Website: home-depot
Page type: billing-address
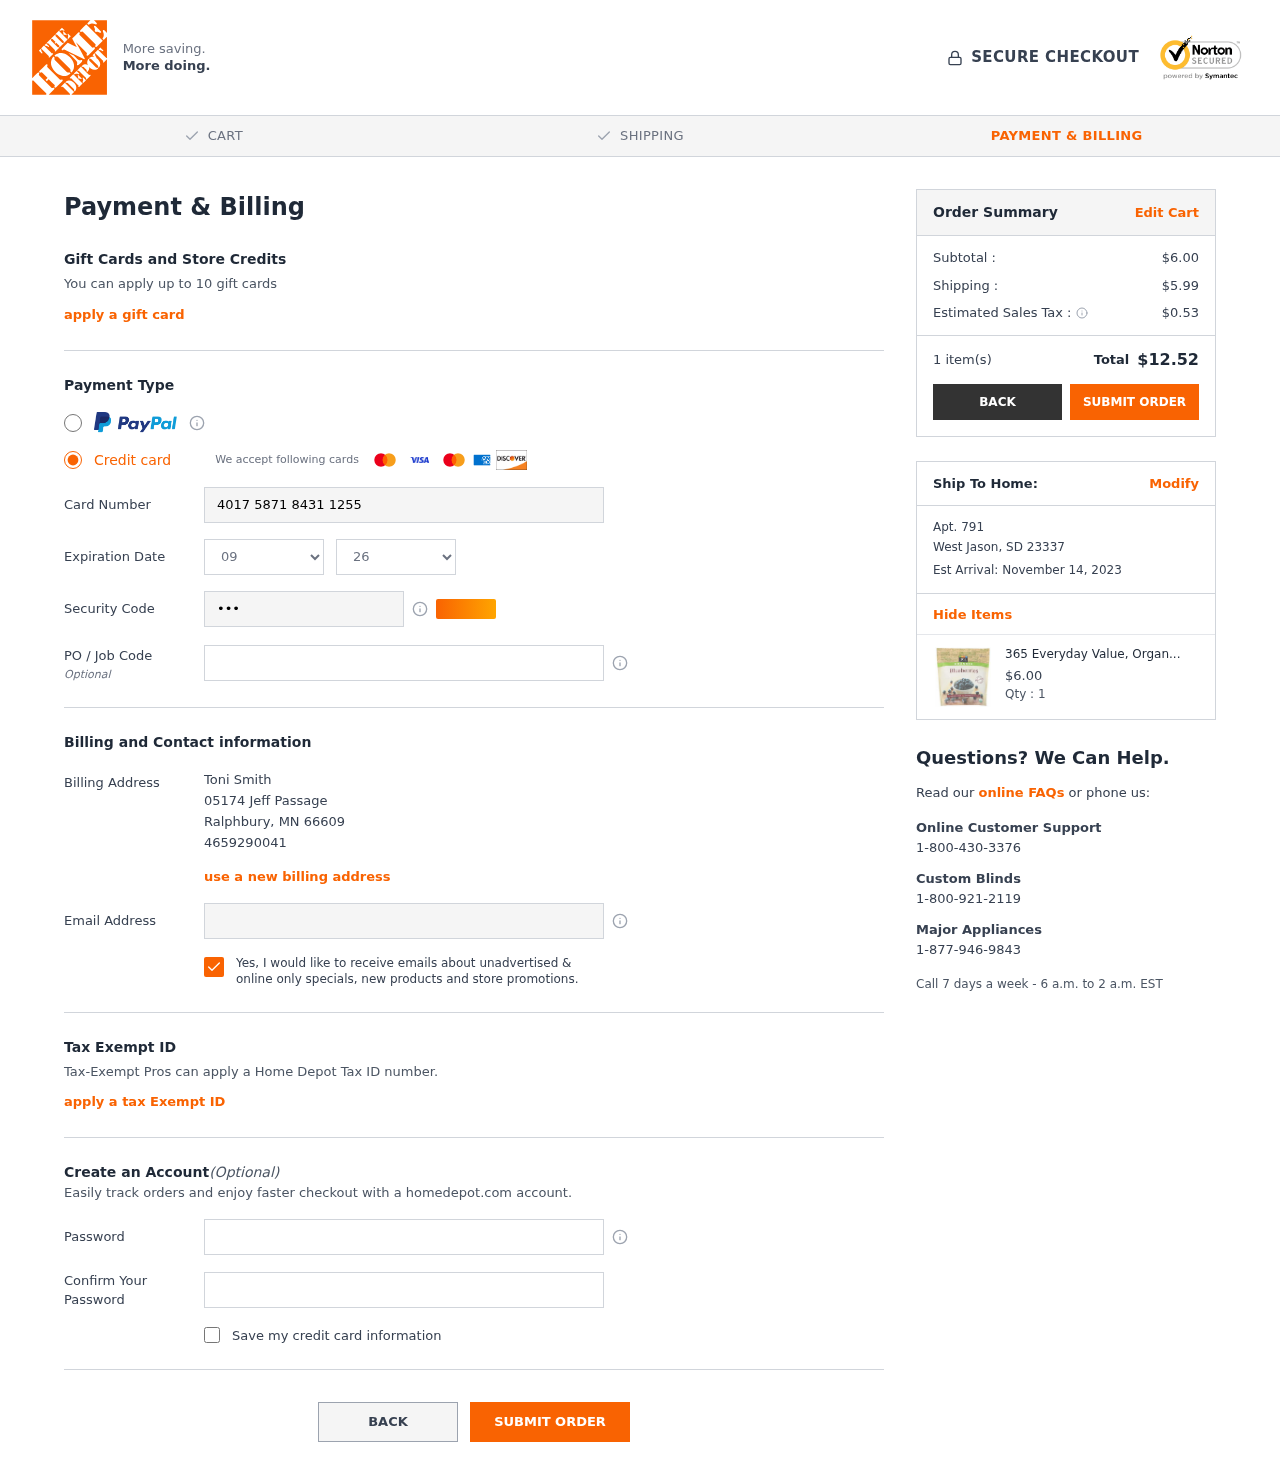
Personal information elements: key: PII_CARD_CVV
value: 117
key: PII_CARD_EXPIRY_MONTH
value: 09
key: PII_CARD_EXPIRY_YEAR
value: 26
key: PII_CARD_NUMBER
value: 4017 5871 8431 1255
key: PII_CITY
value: Ralphbury
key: PII_CITY2
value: West Jason
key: PII_EMAIL
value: toni.smith@hotmail.com
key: PII_FULLNAME
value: Toni Smith
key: PII_PHONE
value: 4659290041
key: PII_POSTCODE
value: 66609
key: PII_POSTCODE2
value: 23337
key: PII_STATE_ABBR
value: MN
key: PII_STATE_ABBR2
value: SD
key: PII_STREET
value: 05174 Jeff Passage
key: PII_STREET2
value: Apt. 791
Product elements: key: PRODUCT1_NAME
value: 365 Everyday Value, Organic Blueberries, 32 oz, (Frozen)
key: PRODUCT1_PRICE
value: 6
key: PRODUCT1_QUANTITY
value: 1
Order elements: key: ORDER_SUBTOTAL
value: $6.00
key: ORDER_SHIPPING_COST
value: $5.99
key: ORDER_TAX
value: $0.53
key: ORDER_NUM_ITEMS
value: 1 item(s)
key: ORDER_TOTAL
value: $12.52
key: ORDER_DELIVERY_DATE
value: Est Arrival: November 14, 2023